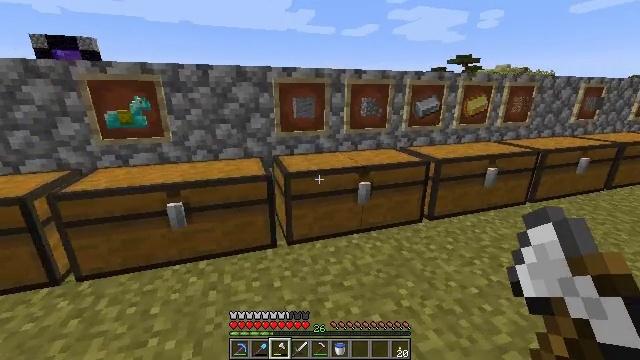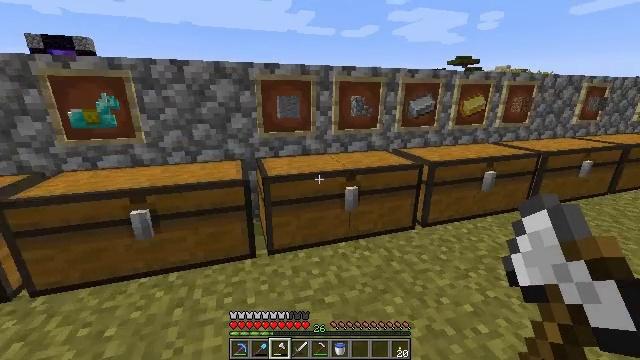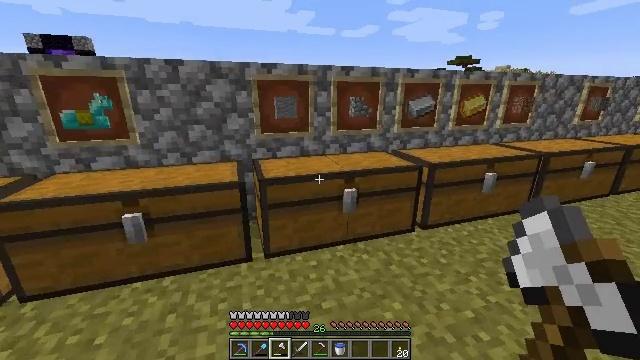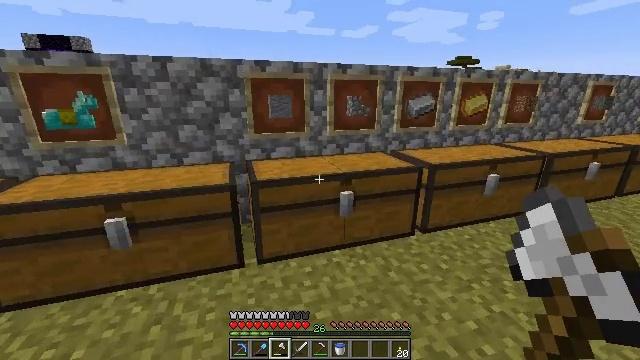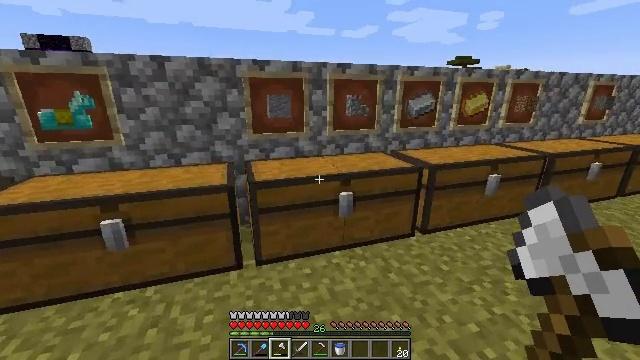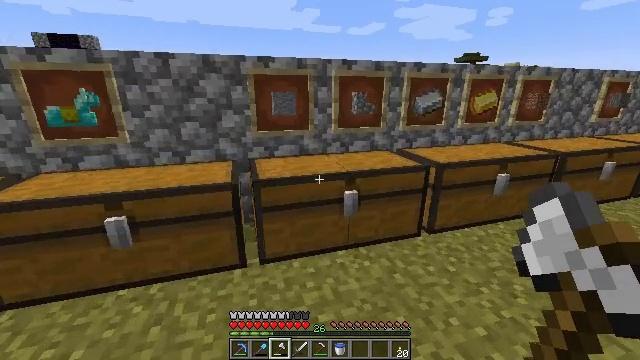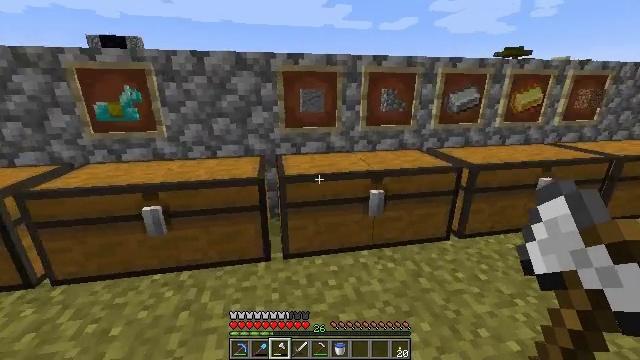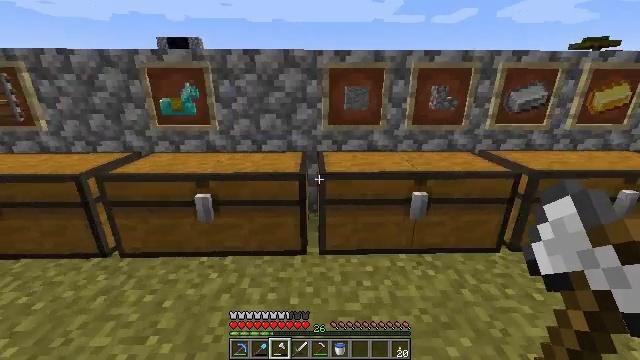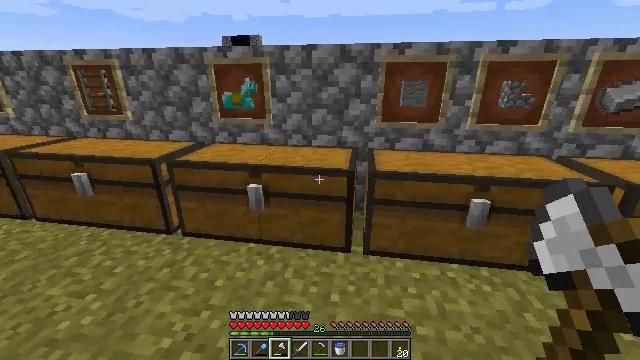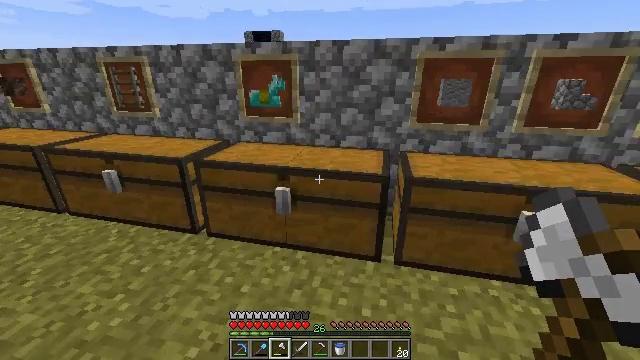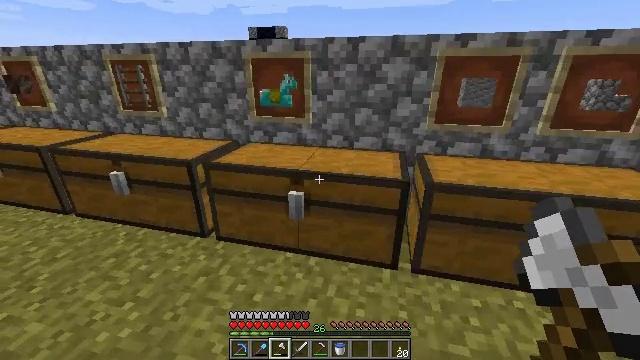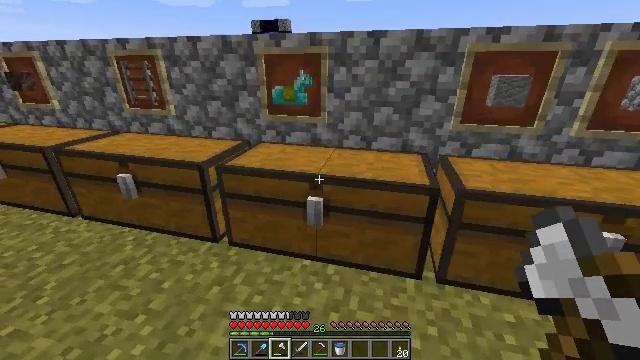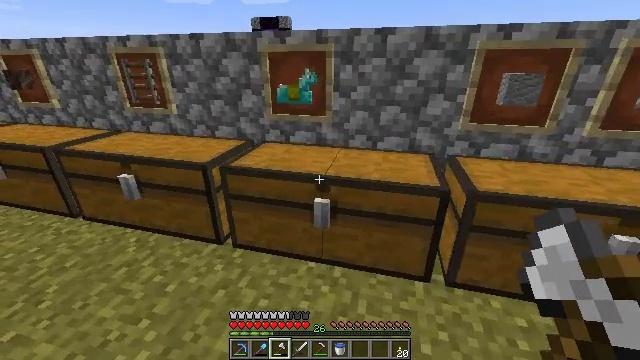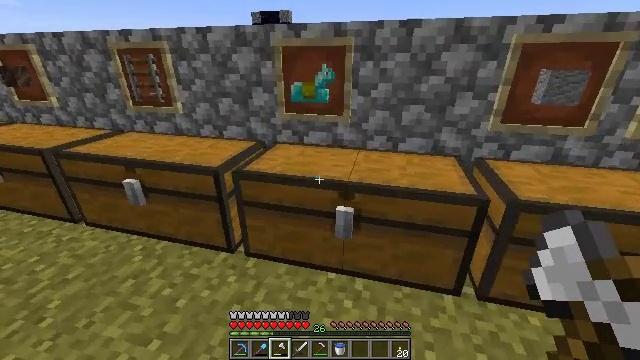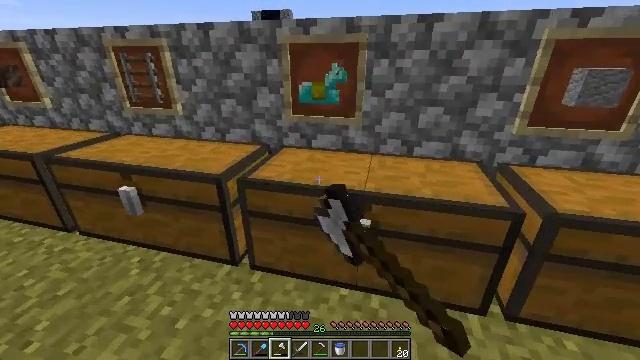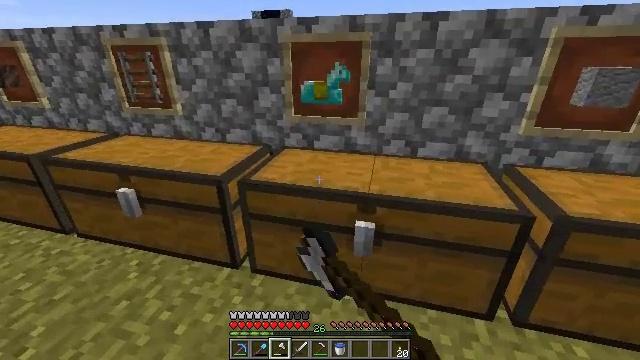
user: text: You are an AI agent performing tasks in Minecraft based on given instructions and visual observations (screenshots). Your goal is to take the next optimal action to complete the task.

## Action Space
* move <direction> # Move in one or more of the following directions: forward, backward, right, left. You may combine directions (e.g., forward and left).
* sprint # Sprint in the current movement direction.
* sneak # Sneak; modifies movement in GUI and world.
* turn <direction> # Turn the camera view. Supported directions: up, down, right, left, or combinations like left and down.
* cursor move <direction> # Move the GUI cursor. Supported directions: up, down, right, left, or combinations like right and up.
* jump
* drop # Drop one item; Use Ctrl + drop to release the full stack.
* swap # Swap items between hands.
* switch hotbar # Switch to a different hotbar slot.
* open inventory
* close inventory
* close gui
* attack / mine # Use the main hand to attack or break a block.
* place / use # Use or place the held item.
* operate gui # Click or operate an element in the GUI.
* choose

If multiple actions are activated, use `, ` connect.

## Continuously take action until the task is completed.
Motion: motion action
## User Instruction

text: Break the poppy plant.
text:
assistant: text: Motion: move forward
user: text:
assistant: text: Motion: no_op
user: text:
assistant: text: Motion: no_op
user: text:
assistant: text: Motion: no_op
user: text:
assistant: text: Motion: turn left
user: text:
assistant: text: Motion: turn left
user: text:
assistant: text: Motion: turn left
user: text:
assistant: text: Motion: move forward and move left, turn left
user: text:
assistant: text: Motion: move forward and move left, turn left
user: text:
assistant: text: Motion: move forward and move left
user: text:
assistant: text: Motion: move forward and move left, turn down
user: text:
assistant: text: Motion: move forward and move left
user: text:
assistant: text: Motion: move forward, use / place
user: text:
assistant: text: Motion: use / place
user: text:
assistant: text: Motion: use / place
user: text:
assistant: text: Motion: no_op
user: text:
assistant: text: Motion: turn right and down
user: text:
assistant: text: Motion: open gui
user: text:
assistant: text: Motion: cursor move up
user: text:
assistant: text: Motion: no_op
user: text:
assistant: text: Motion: no_op
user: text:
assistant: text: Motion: no_op
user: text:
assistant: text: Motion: no_op
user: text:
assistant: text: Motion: cursor move right and down
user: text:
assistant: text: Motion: sneak, cursor move right and down
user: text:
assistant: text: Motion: sneak, cursor move right
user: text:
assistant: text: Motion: sneak, cursor move down
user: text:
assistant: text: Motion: sneak, cursor move down
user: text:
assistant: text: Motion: sneak
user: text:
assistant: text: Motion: sneak